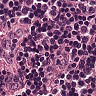
Metastatic tissue present: no